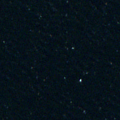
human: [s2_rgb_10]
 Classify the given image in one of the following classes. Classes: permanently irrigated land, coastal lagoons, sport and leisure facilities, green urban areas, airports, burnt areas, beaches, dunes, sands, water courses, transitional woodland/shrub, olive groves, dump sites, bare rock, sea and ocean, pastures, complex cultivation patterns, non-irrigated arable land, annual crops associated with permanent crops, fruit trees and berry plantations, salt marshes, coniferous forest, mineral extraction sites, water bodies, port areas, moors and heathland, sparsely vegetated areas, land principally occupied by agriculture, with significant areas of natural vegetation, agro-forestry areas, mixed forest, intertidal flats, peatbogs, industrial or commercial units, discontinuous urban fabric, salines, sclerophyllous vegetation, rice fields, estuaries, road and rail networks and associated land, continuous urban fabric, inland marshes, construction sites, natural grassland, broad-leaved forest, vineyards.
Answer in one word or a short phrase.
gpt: sea and ocean